Interaction volume radius: 10 \u00c5
Interaction volume height: 10 \u00c5
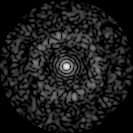
Disorder parameter: 0.8058